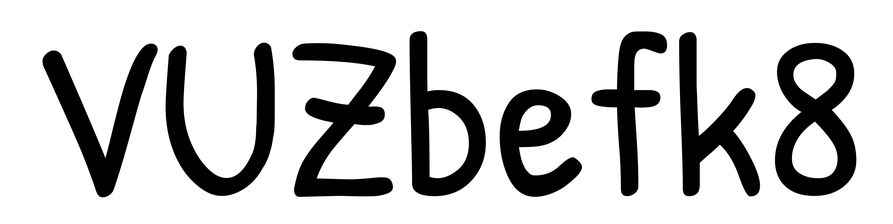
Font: PatrickHand-Regular